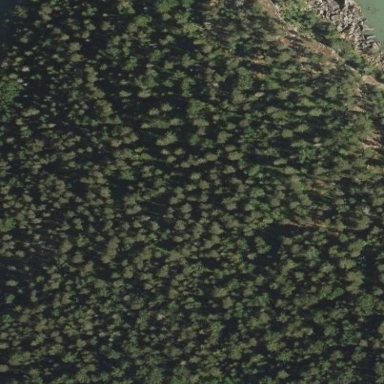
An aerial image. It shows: Nature reserve surrounded by woodland.